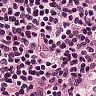
Metastatic tissue present: no